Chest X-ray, PA view. Patient: 63 years old, sex M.
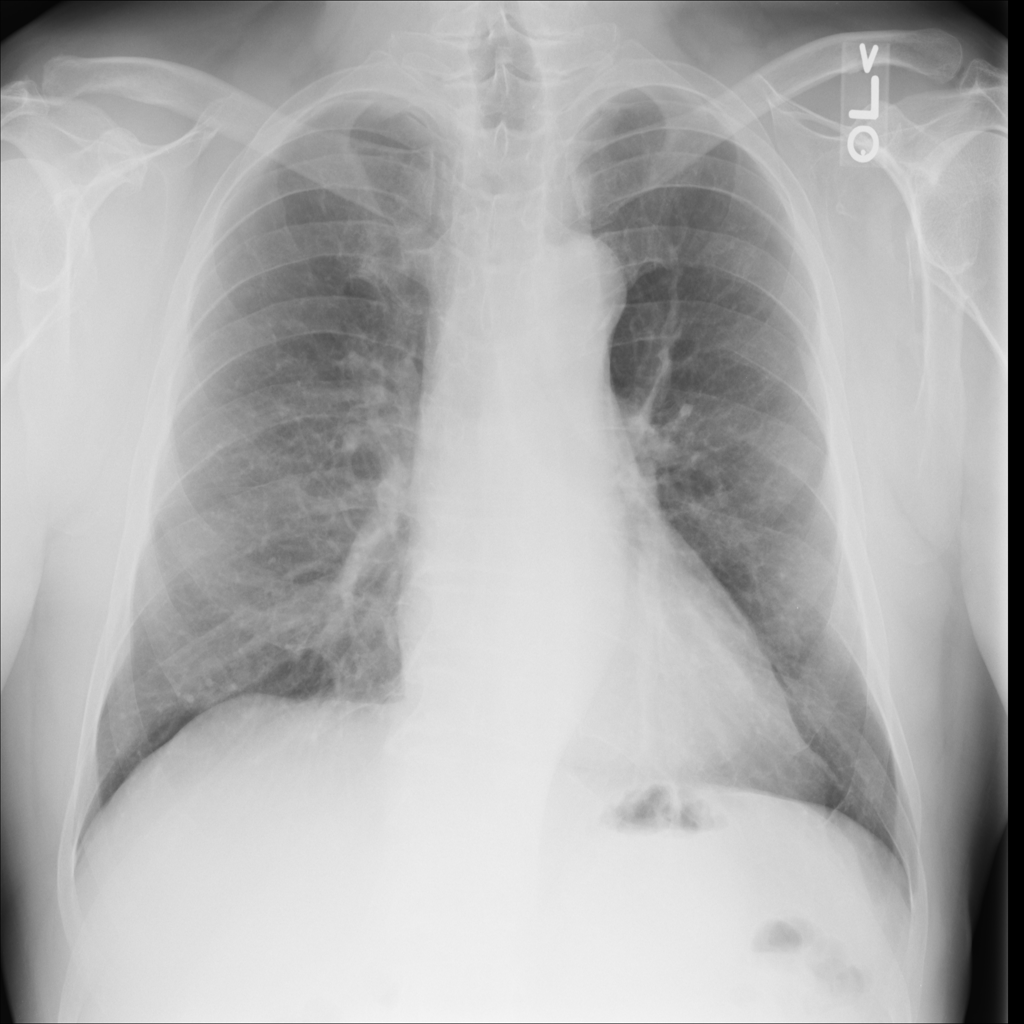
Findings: No Finding